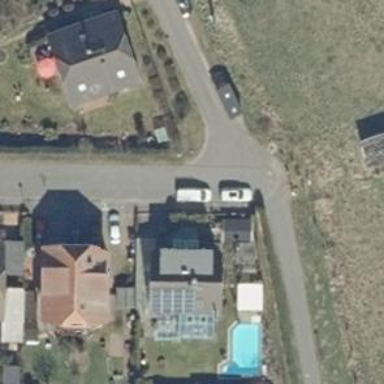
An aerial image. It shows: Smooth asphalt road in residential area.